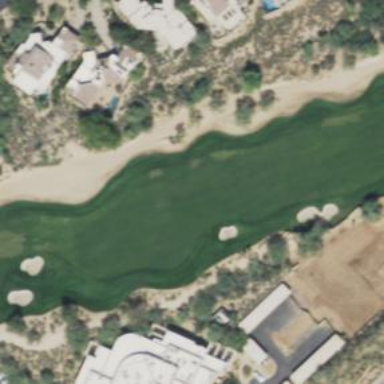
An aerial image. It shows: Rough area on grassy golf course.